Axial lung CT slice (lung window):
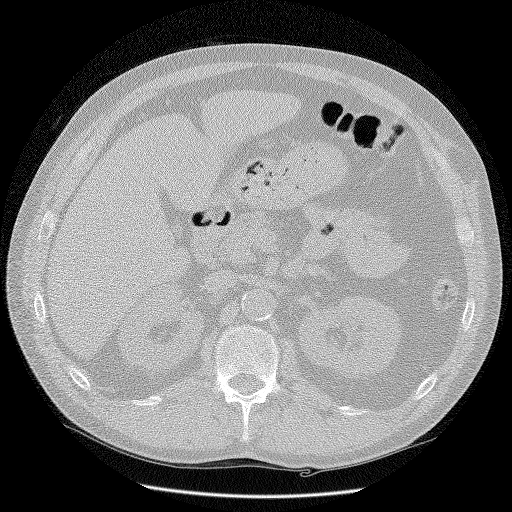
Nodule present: no